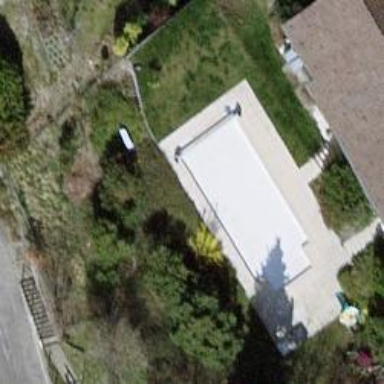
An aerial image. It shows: Swimming pool located in leisure land.